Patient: sex M, age 64
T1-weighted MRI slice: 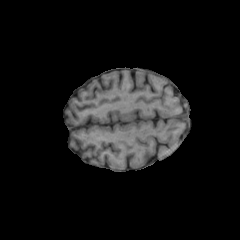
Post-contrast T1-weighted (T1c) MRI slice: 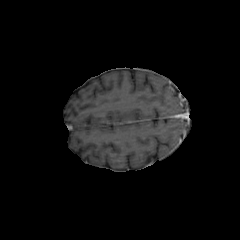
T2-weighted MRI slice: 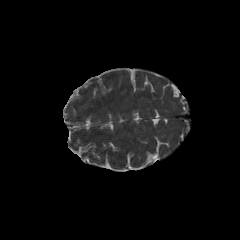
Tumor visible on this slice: no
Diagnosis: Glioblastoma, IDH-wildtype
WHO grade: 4